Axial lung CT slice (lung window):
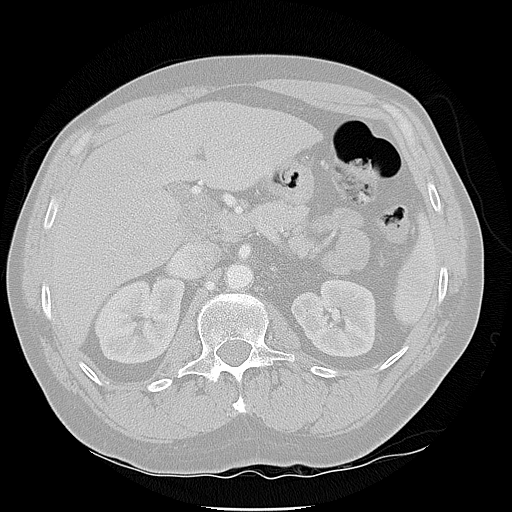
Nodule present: no